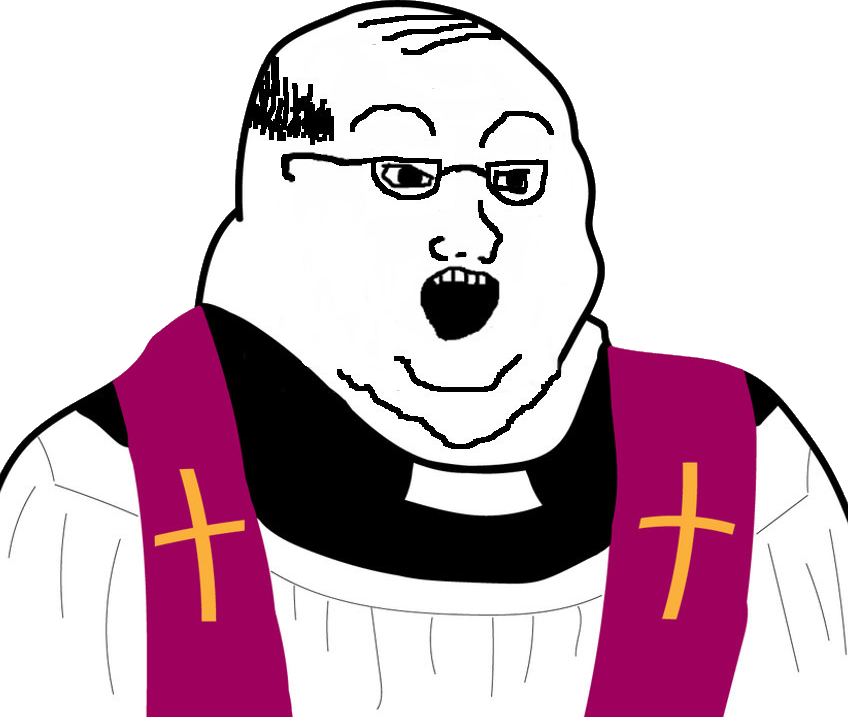
Label: 5_Blobjak